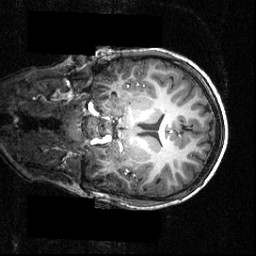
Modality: T1w
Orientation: coronal
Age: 12
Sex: male
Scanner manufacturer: siemens
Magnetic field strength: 3.951 T
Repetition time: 1.5 s
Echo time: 0.00335 s